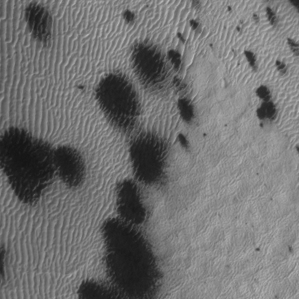
Label: frost